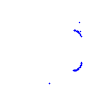
Particle: proton